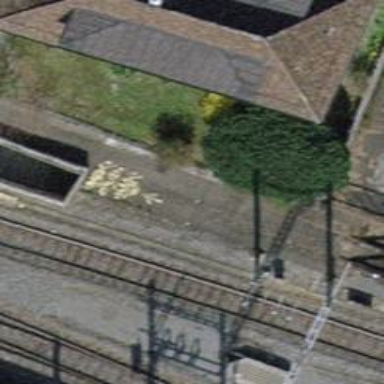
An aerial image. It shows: Railway buffer stop.